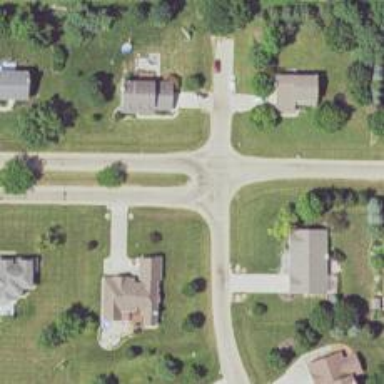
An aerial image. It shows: Residential road.